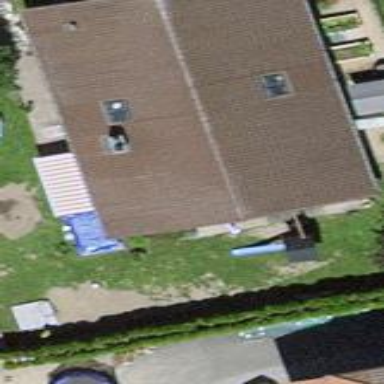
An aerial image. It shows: Gabled roof on residential building.